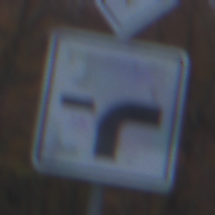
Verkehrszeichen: VerlaufVorfahrtsstrasse9
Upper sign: Vorfahrtsstrasse
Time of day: SunriseSunset
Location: Outdoor (Nature)
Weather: PartlyCloudy
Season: Autumn
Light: Natural